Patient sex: M
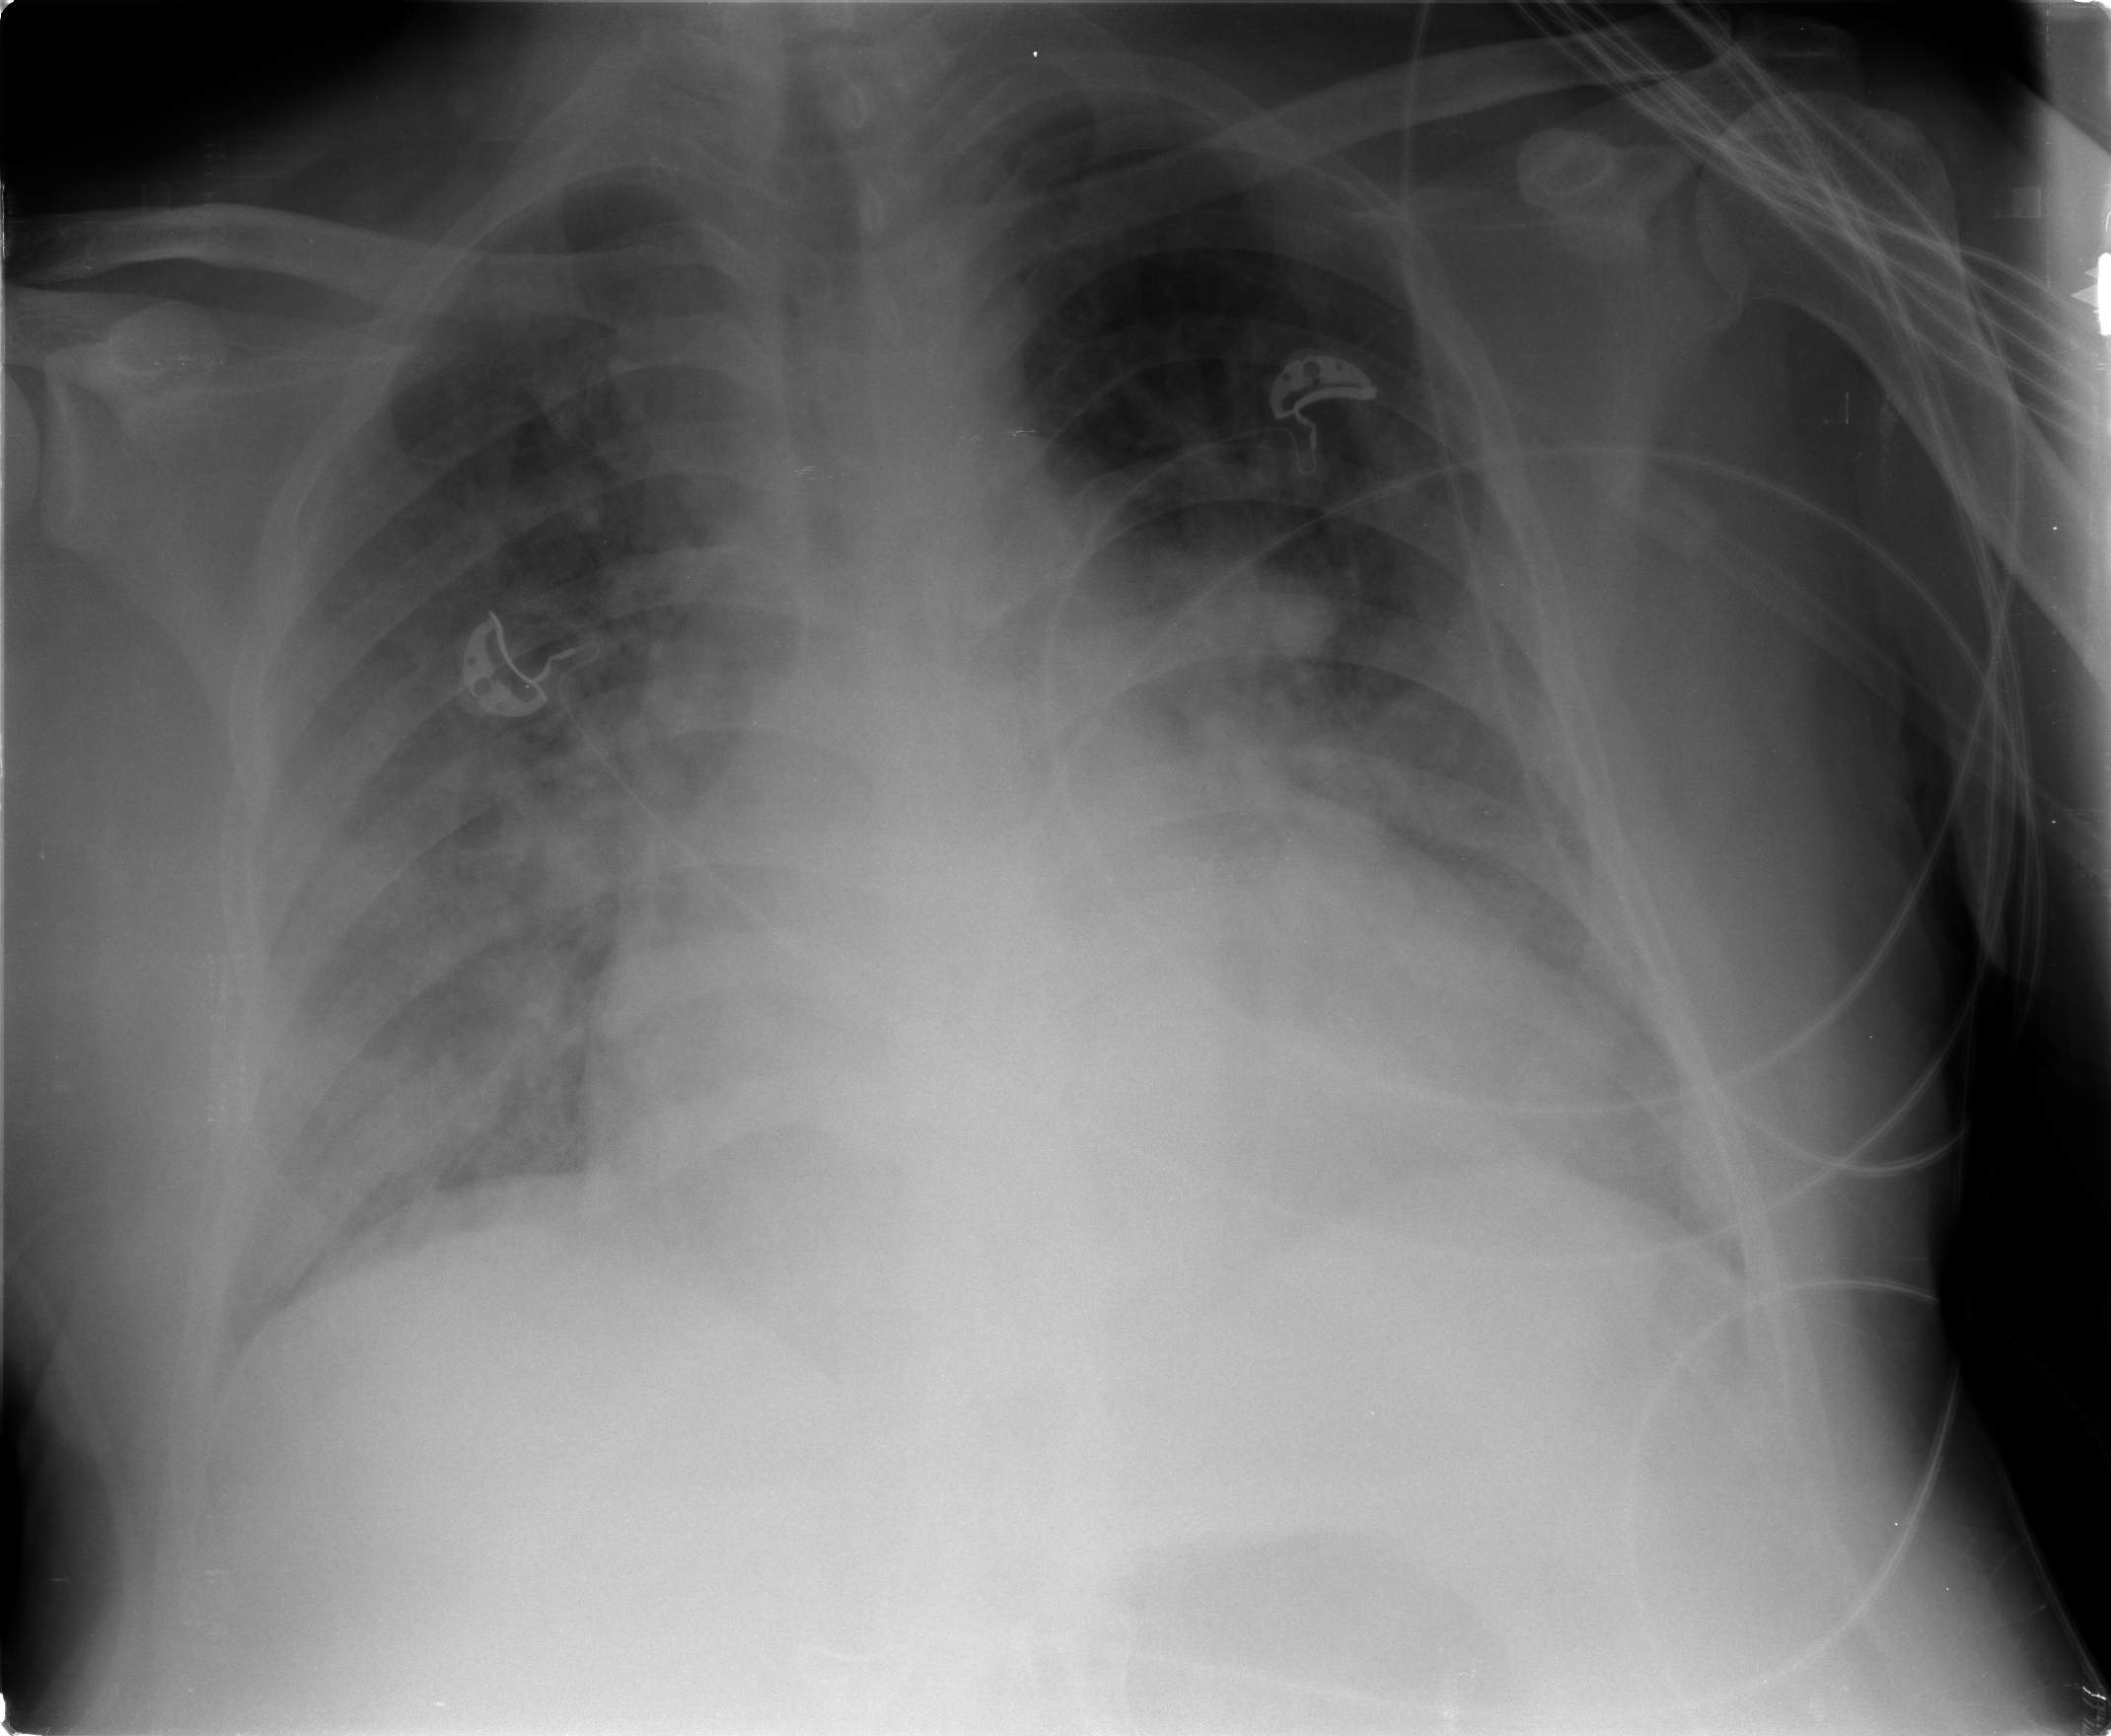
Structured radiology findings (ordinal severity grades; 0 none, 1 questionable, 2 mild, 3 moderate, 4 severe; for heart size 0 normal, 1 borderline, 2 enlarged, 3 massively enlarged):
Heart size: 3
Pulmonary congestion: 3
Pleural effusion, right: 1
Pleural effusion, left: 1
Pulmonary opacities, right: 3
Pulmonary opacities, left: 2
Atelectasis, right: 3
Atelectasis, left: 2